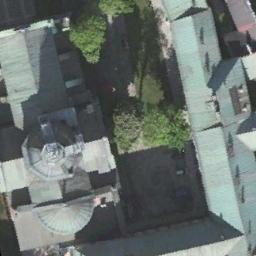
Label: church